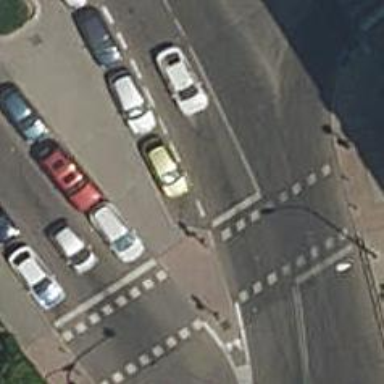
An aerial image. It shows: Road crossing with traffic signals.